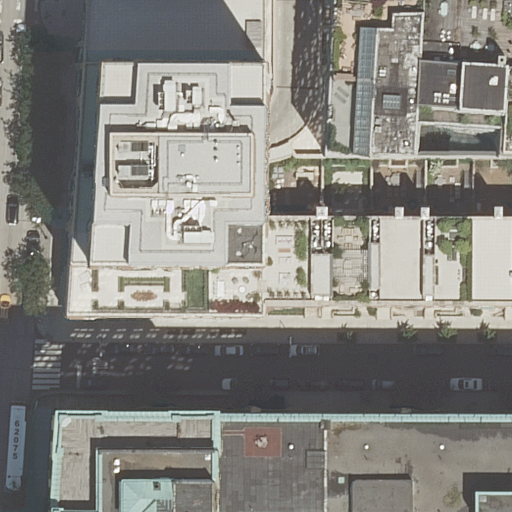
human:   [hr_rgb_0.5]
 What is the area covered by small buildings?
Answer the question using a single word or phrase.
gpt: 0m2

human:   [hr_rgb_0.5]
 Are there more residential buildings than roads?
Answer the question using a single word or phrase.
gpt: no

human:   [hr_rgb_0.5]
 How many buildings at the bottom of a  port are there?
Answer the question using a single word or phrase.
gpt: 0

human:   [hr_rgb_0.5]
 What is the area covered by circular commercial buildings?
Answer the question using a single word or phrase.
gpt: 0m2

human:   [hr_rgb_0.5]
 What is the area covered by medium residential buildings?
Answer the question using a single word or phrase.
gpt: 445m2

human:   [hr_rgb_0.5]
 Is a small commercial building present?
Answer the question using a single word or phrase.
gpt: no

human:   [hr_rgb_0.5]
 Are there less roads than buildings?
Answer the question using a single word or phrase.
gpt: no

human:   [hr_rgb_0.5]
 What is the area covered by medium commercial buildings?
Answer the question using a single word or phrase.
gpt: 0m2

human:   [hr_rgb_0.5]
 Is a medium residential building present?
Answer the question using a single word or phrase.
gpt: yes

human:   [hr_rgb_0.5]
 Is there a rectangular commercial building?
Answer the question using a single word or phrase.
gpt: no

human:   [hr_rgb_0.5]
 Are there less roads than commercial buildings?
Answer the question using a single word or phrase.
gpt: no

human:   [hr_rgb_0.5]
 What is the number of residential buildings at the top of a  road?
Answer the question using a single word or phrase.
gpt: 2

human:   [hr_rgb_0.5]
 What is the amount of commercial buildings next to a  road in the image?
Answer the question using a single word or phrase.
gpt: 0

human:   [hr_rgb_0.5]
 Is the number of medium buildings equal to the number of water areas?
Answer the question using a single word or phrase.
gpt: no

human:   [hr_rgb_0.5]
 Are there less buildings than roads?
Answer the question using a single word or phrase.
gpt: yes

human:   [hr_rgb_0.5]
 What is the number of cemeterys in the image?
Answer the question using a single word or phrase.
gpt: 0

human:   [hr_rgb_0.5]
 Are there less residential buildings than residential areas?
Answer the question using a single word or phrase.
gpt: no

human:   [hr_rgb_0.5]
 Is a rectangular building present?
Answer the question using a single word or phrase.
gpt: yes

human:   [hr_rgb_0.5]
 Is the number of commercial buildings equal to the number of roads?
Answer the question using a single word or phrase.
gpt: no

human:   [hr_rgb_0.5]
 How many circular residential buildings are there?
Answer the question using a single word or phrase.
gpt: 0

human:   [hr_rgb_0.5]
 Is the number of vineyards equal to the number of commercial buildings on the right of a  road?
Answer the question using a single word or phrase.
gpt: yes

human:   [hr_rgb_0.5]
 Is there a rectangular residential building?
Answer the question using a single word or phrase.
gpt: yes

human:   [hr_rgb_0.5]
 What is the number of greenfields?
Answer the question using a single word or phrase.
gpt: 0

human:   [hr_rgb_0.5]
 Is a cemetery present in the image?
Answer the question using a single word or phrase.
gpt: no

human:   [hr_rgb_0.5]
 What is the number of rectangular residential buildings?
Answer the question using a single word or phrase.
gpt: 3

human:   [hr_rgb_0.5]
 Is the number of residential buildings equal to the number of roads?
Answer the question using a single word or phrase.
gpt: no

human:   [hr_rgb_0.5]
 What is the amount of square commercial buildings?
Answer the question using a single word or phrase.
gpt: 0

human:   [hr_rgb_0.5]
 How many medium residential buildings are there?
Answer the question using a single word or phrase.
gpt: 1

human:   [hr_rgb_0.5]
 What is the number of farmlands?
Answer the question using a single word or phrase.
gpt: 0

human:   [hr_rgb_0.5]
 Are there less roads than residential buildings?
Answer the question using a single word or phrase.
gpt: no

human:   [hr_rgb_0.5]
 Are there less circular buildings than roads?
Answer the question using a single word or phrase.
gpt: yes

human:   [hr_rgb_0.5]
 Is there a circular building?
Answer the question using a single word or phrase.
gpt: no

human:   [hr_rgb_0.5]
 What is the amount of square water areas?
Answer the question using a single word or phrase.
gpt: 0

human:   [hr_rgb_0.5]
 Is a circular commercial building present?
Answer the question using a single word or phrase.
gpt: no

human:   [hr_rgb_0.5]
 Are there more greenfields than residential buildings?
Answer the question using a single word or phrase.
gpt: no

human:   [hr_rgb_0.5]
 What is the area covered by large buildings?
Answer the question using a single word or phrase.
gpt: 2133m2